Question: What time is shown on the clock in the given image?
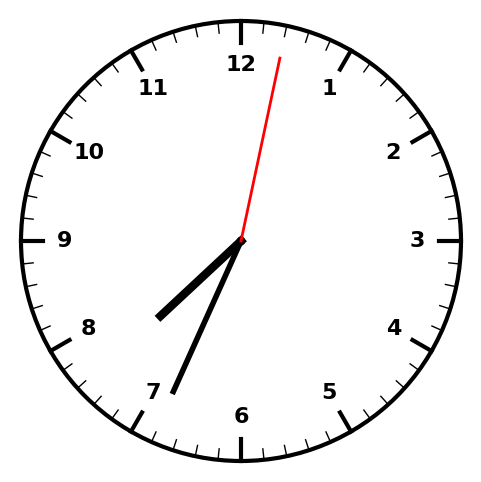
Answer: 07:34:02